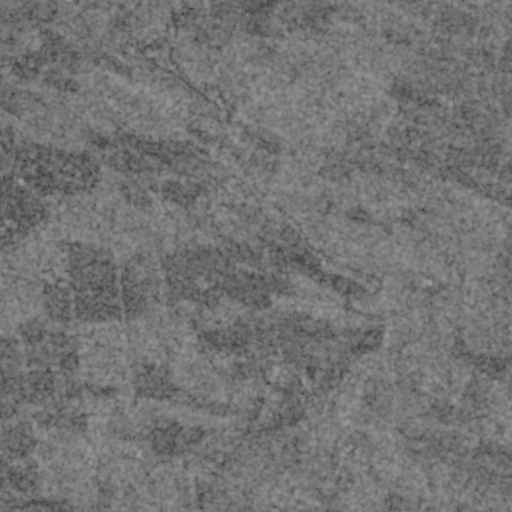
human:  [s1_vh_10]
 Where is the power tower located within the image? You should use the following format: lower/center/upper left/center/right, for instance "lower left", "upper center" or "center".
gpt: The power tower is located in the right of the image.
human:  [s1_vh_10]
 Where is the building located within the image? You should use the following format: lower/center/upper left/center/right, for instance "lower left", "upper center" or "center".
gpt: There is no building in the image.

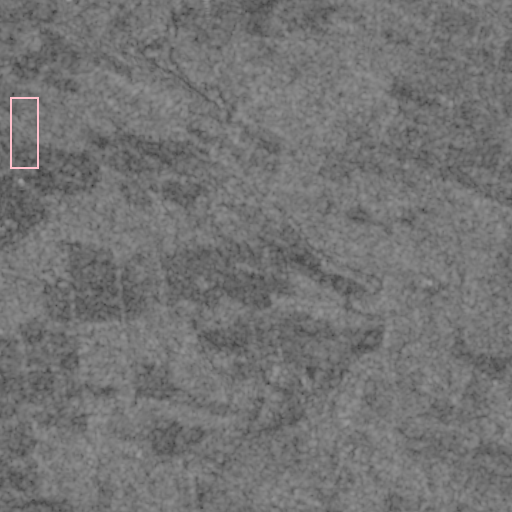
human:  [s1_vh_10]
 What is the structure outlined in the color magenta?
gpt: There is no magenta outline.
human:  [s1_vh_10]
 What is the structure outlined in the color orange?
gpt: There is no structure outlined in orange.